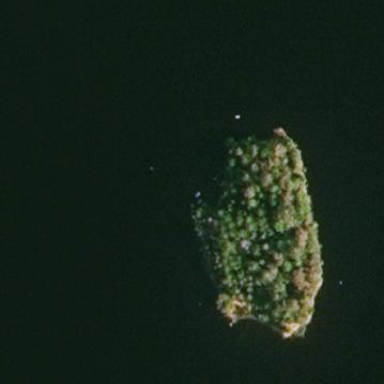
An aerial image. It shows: Island covered with needle-leaved woodland.